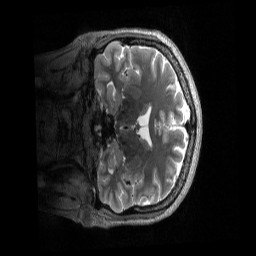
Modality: T2w
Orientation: coronal
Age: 51
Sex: female
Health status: ill
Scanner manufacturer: siemens
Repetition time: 3.2 s